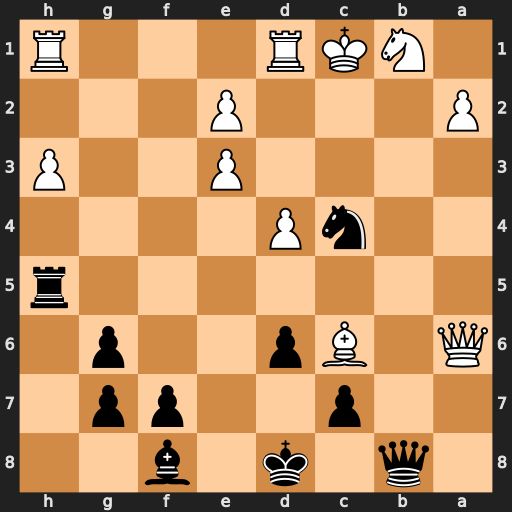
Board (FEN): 1q1k1b2/2p2pp1/Q1Bp2p1/7r/2nP4/4P2P/P3P3/1NKR3R
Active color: b
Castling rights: -
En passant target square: -
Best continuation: Qb2#